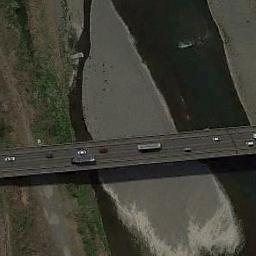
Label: bridge